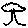
Label: tree